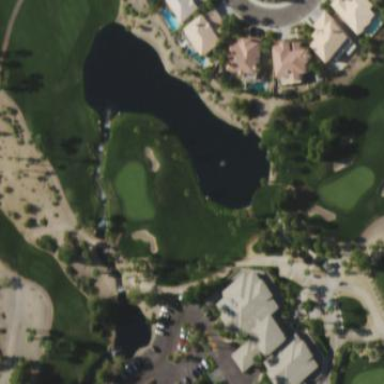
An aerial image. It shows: Water hazard on golf course. The hazard is natural water feature.